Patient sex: M
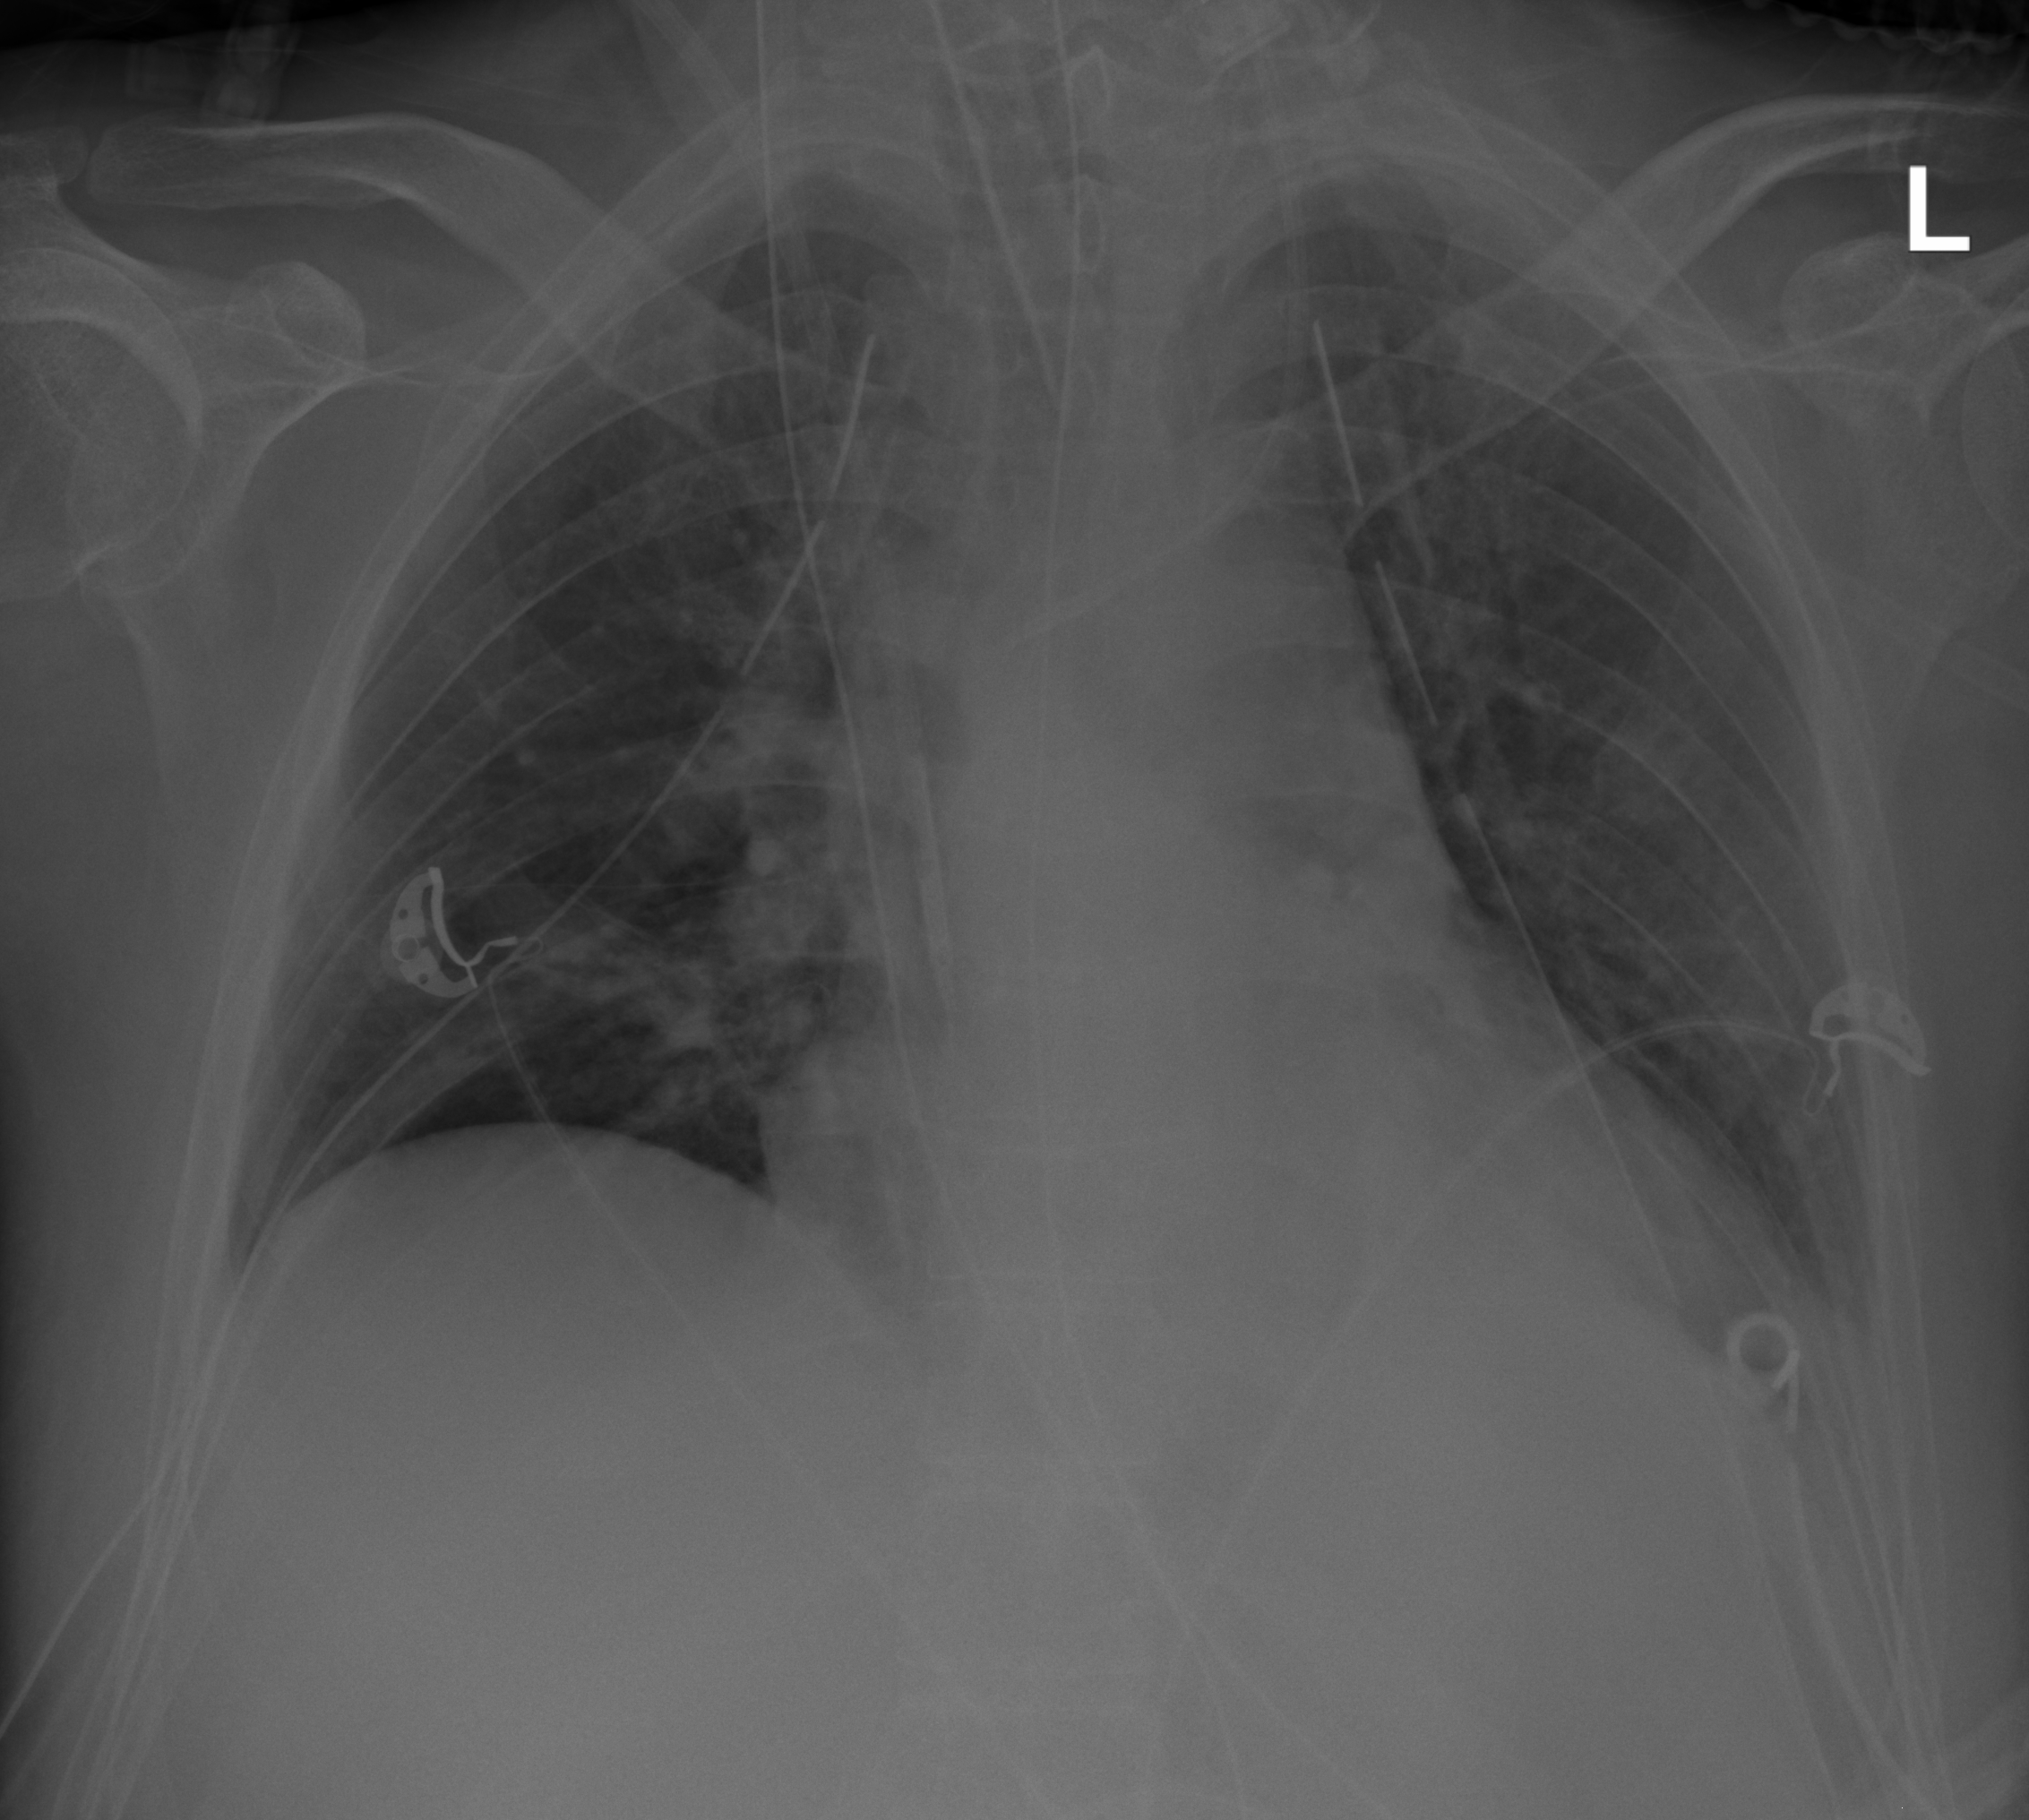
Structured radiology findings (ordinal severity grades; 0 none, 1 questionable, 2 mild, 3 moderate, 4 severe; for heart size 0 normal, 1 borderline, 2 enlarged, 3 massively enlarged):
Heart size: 2
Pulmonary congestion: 2
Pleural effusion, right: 0
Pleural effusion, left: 2
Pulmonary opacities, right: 0
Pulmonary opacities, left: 0
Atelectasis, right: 2
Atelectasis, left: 2